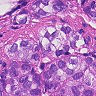
Metastatic tissue present: yes